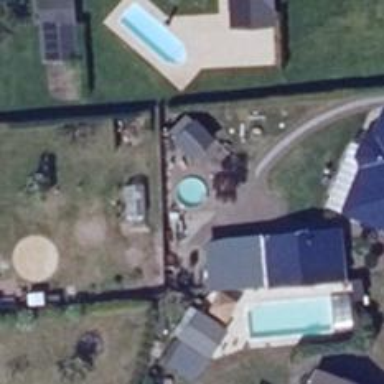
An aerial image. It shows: Swimming pool located in leisure land.